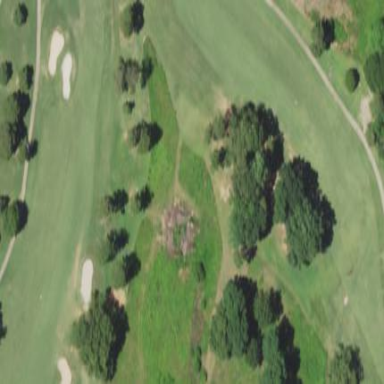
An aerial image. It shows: Scenic golf fairway.